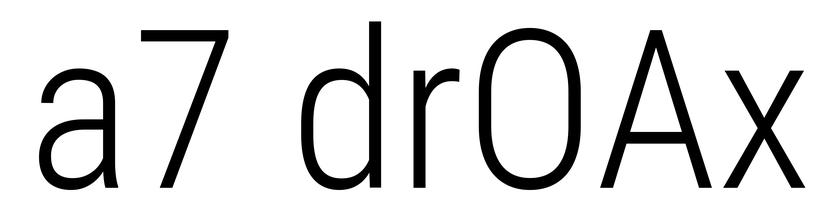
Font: Roboto_Condensed_Light